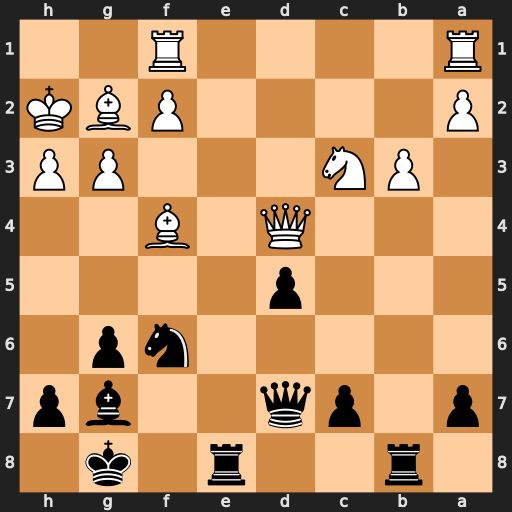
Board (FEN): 1r2r1k1/p1pq2bp/5np1/3p4/3Q1B2/1PN3PP/P4PBK/R4R2
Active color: b
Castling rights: -
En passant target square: -
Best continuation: Ng4+ hxg4 Bxd4